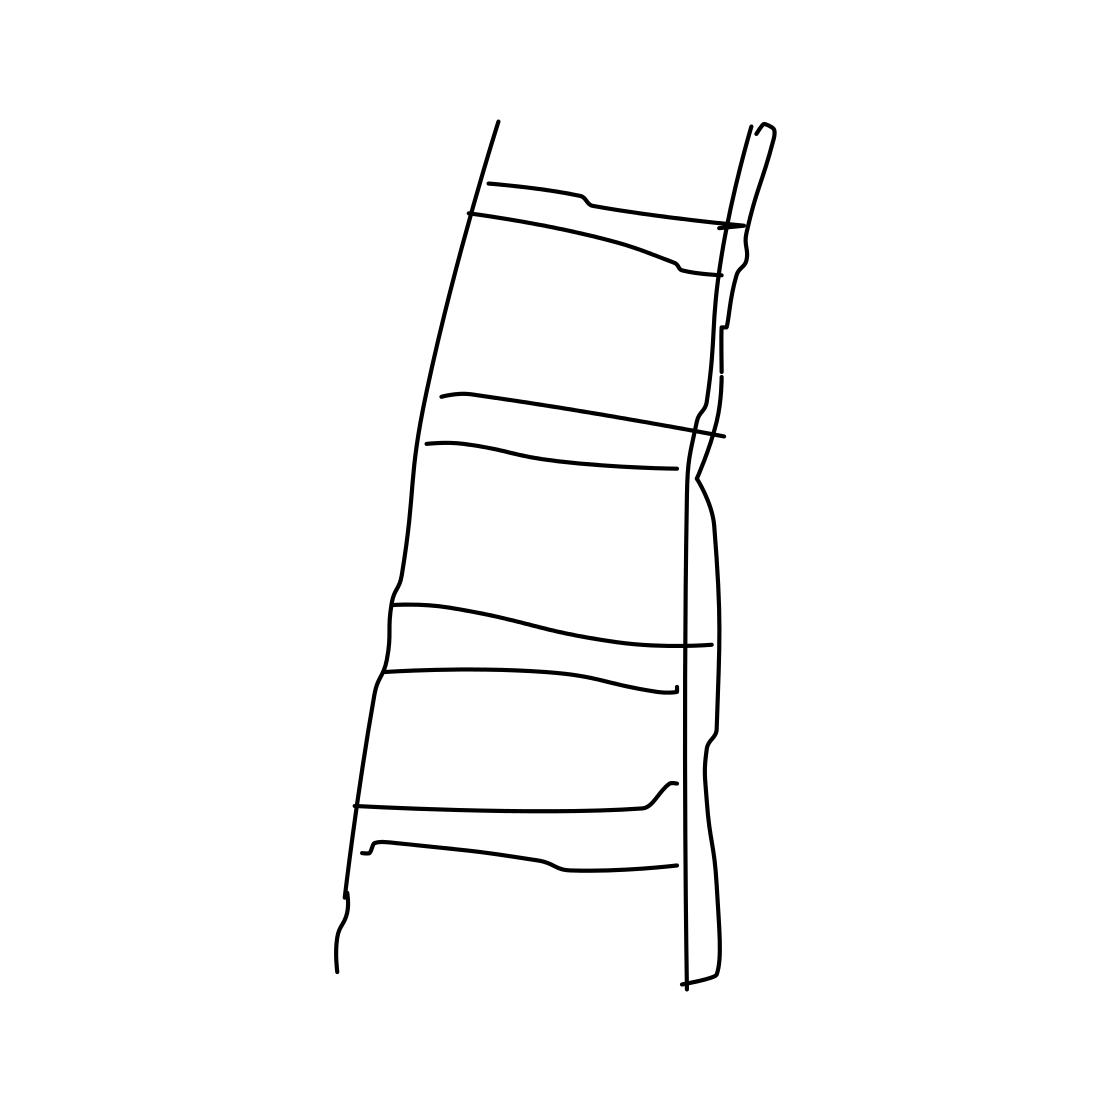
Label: ladder